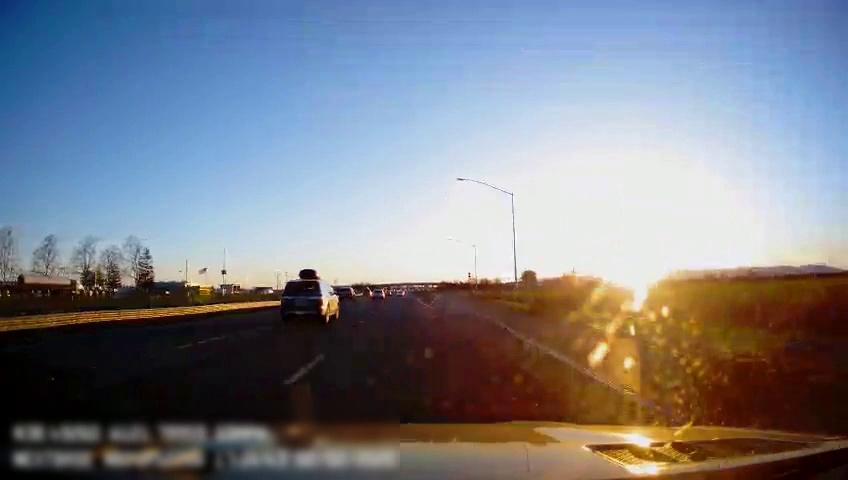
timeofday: Day
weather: Sunny
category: Drivable Space
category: Vehicles | SUV
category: Vehicles | SUV
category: Vehicles | SUV
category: Vehicles | SUV
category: Lanes | Alternate Lane
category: Lanes | Alternate Lane
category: Lanes | Current Lane
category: Lanes | Alternate Lane
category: Lanes | Alternate Lane
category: Lanes | Alternate Lane